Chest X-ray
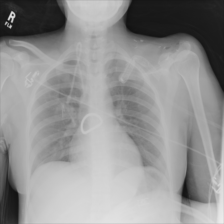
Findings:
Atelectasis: negative
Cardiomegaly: negative
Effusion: negative
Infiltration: negative
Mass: negative
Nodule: negative
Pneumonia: negative
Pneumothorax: negative
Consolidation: negative
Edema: negative
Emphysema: negative
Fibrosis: negative
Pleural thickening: negative
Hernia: negative